Field crop: maize
Growth stage: 1
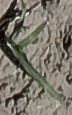
Species: sorghum